Question: My UITextViews crash the app upon text selection and deletion.

Cut, copy, and paste seem to work fine. The only error in the log is:
'''
*** Terminating app due to uncaught exception 'NSInvalidArgumentException', reason: '-[UIMenuController view]: unrecognized selector sent to instance 0xff85ac0'
'''
It is a normal UITextView, and the UIMenuController is untouched and uncustomized. Any ideas?
Happens with iOS 4.3 and 5.0 in simulator and on device.
No more information with zombies enabled, except for a stack trace that I'll need to interpret.. The new Xcode isn't nice about this:
'''
(0x356338bf 0x360ae1e5 0x35636acb 0x35635945 0x35590680 0x37c63925 0x3816b 0x1a557 0x3559222b 0x37a869a7 0x3559222b 0x31671943 0x35607a63 0x356076c9 0x3560629f 0x355894dd 0x355893a5 0x32073fed 0x3794d743 0x29d1 0x2990)
'''
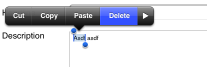
Answer: The cause was undocumented (correct me if you find documentation and I'll update this answer) behavior from 'UITextView' and 'UITextField' with their default use of UIMenuController. The "Delete" option is added if your UIText*Delegate implements 'delete:'. When "Delete" is selected from the menu, your field's delegate will then be called with a 'delete:' message. I discovered this by adding an exception breakpoint in the breakpoint listing pane, which gave me the properly symbolicated stack trace that the original exception did not. The crash was caused because I was using 'delete:(id)sender' to service bar button items in a way that required use of the sender. I fixed it by renaming 'delete:' to 'deletePart:'. The user can still delete text by selecting "Cut".